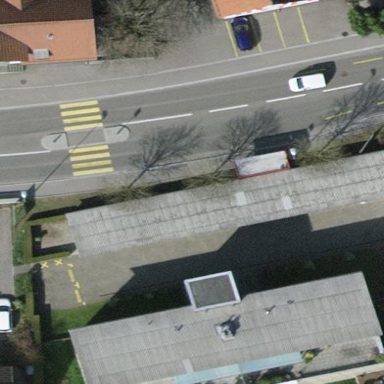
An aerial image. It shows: Group of garages.